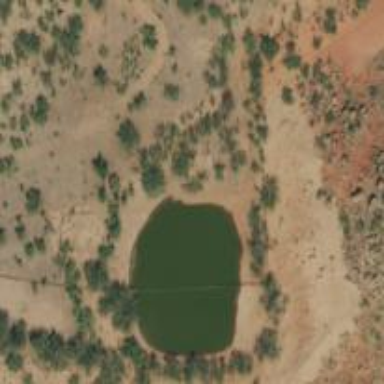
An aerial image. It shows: Reservoir.